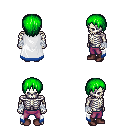
a pixel art fantasy rpg character, male body template, skeleton, white trimmed cape, magenta pants, green plain hairstyle, white cloth bandages, maroon shoes, four views (front, back, left, right), 2x2 character sprite sheet, small pixel art, hard edges, no anti-aliasing